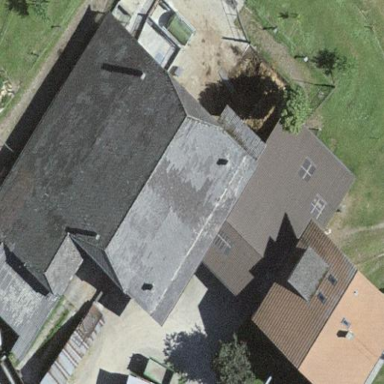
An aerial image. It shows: Farm building.